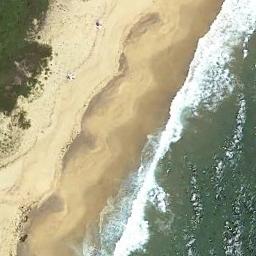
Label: beach